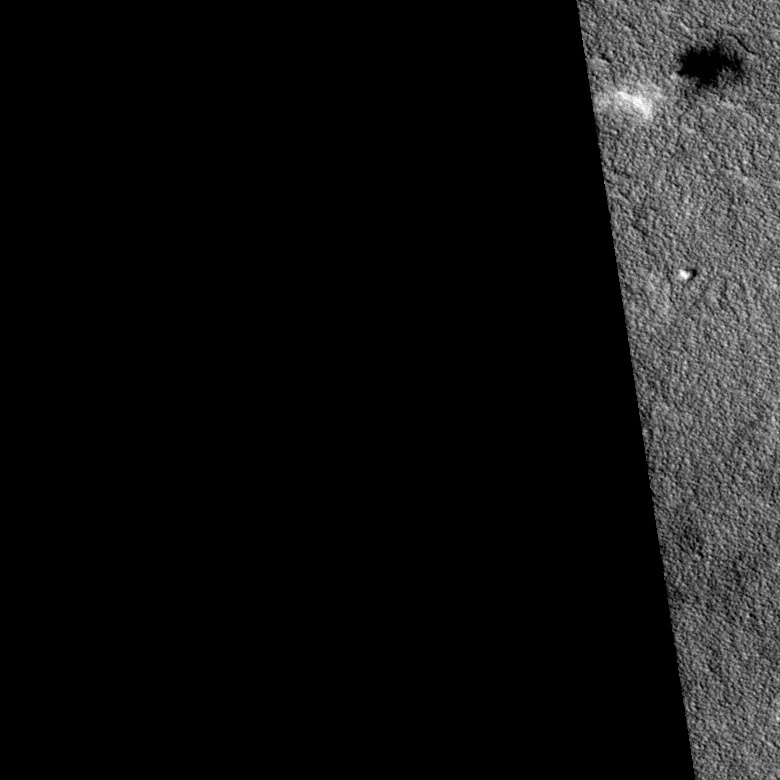
Label: dustdevil